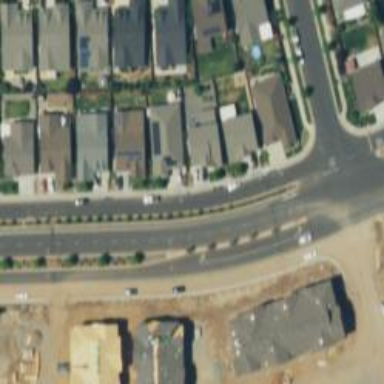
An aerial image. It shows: Asphalt road in residential area.